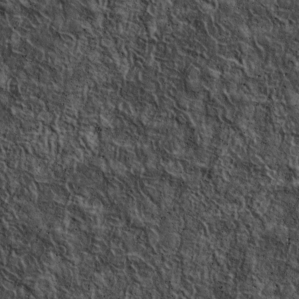
Label: non_frost